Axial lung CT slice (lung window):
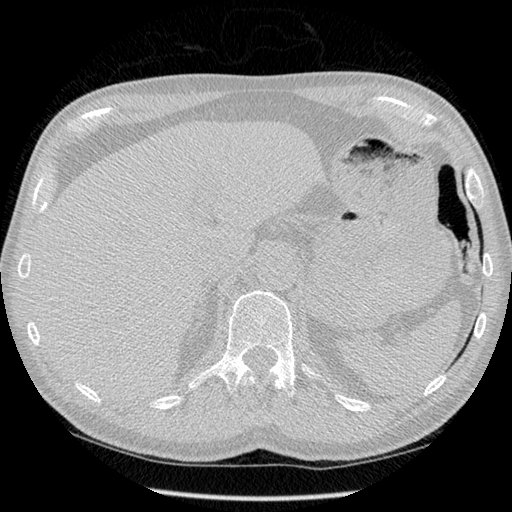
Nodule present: no